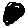
Label: smiley face